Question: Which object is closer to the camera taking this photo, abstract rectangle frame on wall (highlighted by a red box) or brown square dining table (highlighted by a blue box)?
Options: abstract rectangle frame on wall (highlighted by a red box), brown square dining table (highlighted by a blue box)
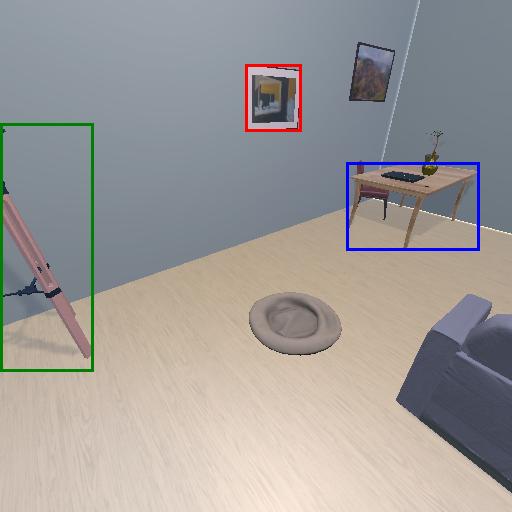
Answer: abstract rectangle frame on wall (highlighted by a red box)